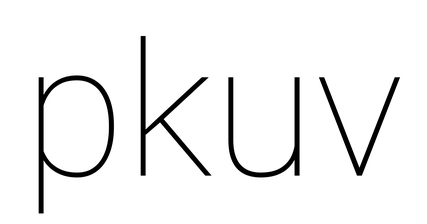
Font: Roboto_Thin